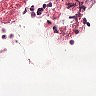
Metastatic tissue present: no